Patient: sex M, age 65
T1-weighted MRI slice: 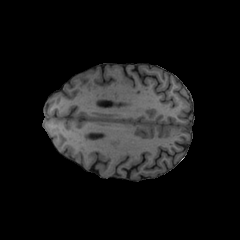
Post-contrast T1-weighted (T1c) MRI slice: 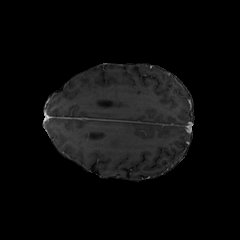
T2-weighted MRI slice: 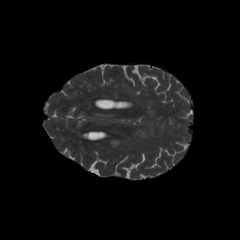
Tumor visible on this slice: no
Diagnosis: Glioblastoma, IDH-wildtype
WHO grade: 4